Interaction volume radius: 10 \u00c5
Interaction volume height: 20 \u00c5
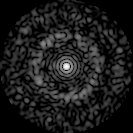
Disorder parameter: 0.839